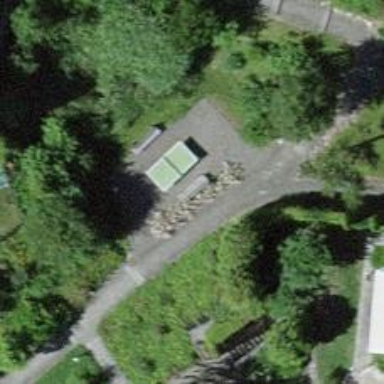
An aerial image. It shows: Bench for seating.